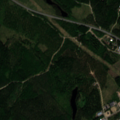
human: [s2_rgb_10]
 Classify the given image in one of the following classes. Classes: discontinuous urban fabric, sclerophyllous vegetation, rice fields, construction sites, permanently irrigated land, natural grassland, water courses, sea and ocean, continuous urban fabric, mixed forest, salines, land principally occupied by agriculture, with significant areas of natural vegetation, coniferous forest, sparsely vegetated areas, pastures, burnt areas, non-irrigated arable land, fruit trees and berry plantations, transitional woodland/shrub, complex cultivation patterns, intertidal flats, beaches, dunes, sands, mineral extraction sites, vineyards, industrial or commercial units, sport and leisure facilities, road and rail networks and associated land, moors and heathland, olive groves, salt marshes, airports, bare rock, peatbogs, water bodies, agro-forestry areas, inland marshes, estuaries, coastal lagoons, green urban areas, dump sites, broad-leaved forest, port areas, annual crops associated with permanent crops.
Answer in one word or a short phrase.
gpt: industrial or commercial units, coniferous forest, mixed forest, transitional woodland/shrub